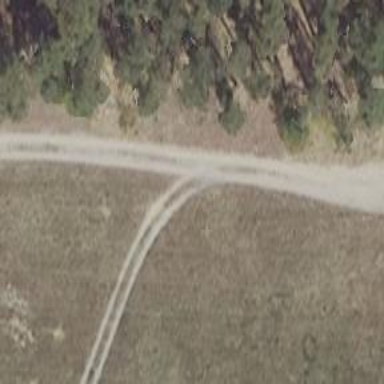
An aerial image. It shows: Dirt track road with grade3 tracktype.